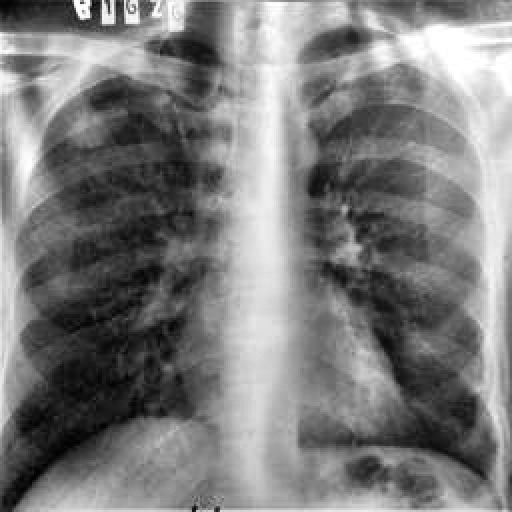
Finding: TUBERCULOSIS